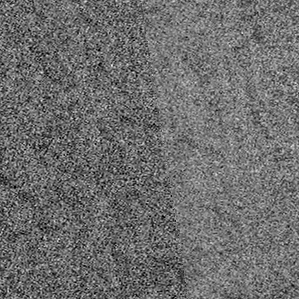
Label: frost